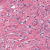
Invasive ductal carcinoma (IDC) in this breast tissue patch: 1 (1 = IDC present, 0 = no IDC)